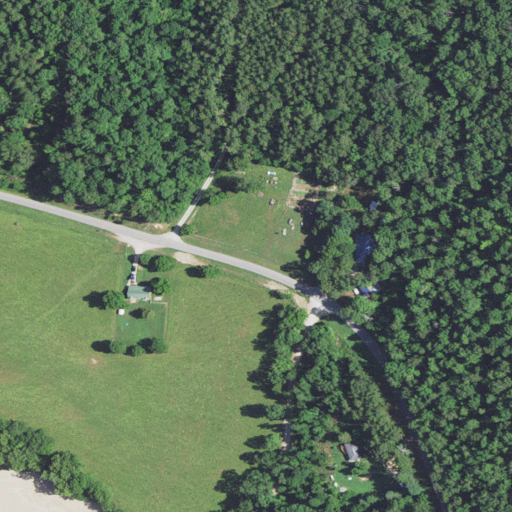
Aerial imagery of valley in Missouri named Street Hollow containing deciduous forest, pasture, open development, evergreen forest, barren land, mixed forest, and low intensity development